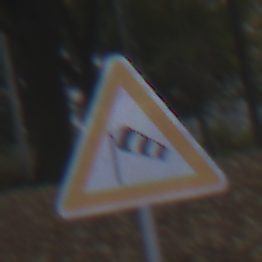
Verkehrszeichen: SeitenwindVonLinks
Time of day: MorningAfternoon
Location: Outdoor (Urban)
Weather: Overcast
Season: NotSpecified
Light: Natural